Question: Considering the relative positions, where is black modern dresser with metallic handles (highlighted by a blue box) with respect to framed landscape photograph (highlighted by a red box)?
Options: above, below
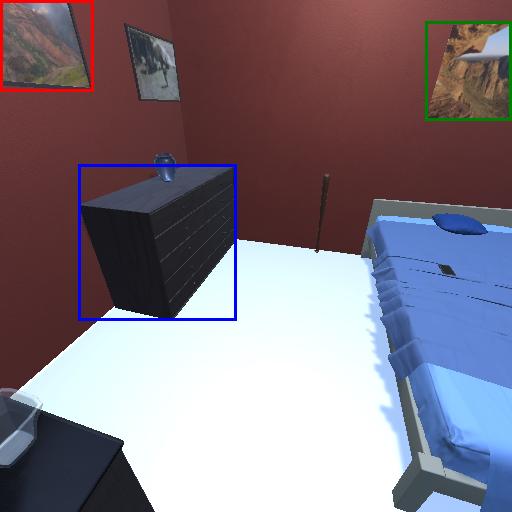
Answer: above